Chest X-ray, PA view. Patient: 64 years old, sex F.
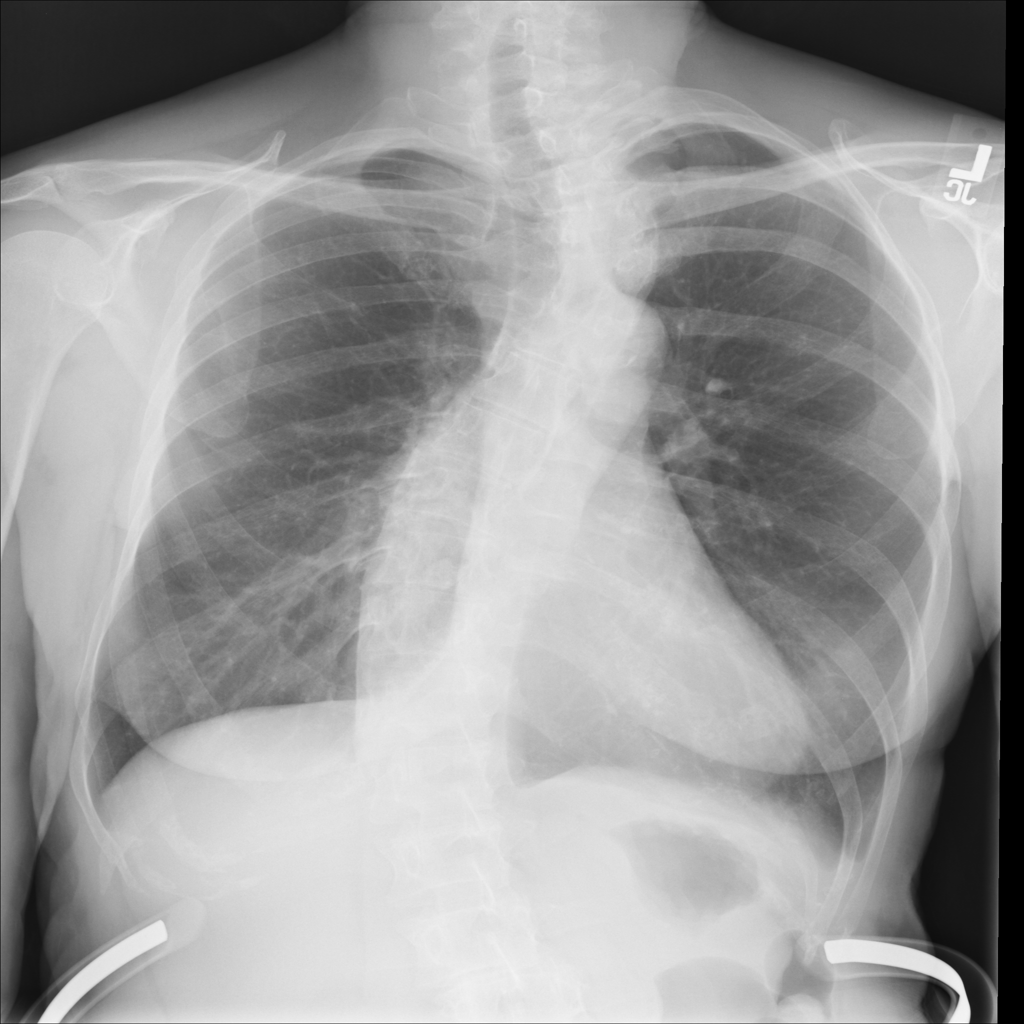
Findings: Effusion